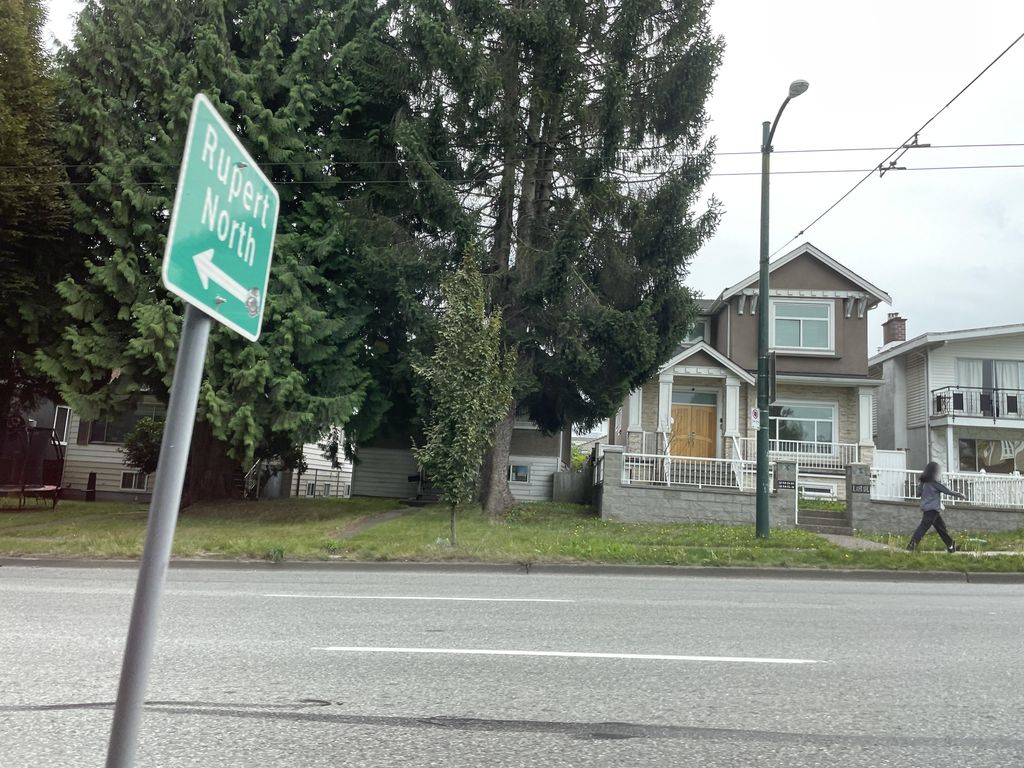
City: vancouver